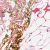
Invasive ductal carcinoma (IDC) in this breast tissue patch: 0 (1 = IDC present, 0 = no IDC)